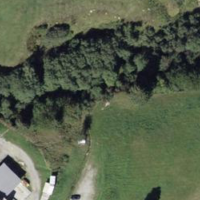
EUNIS habitat code: 24
Species observed at this site:
Chamaenerion angustifolium
Boloria selene